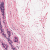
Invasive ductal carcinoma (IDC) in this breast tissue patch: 0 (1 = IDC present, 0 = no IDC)